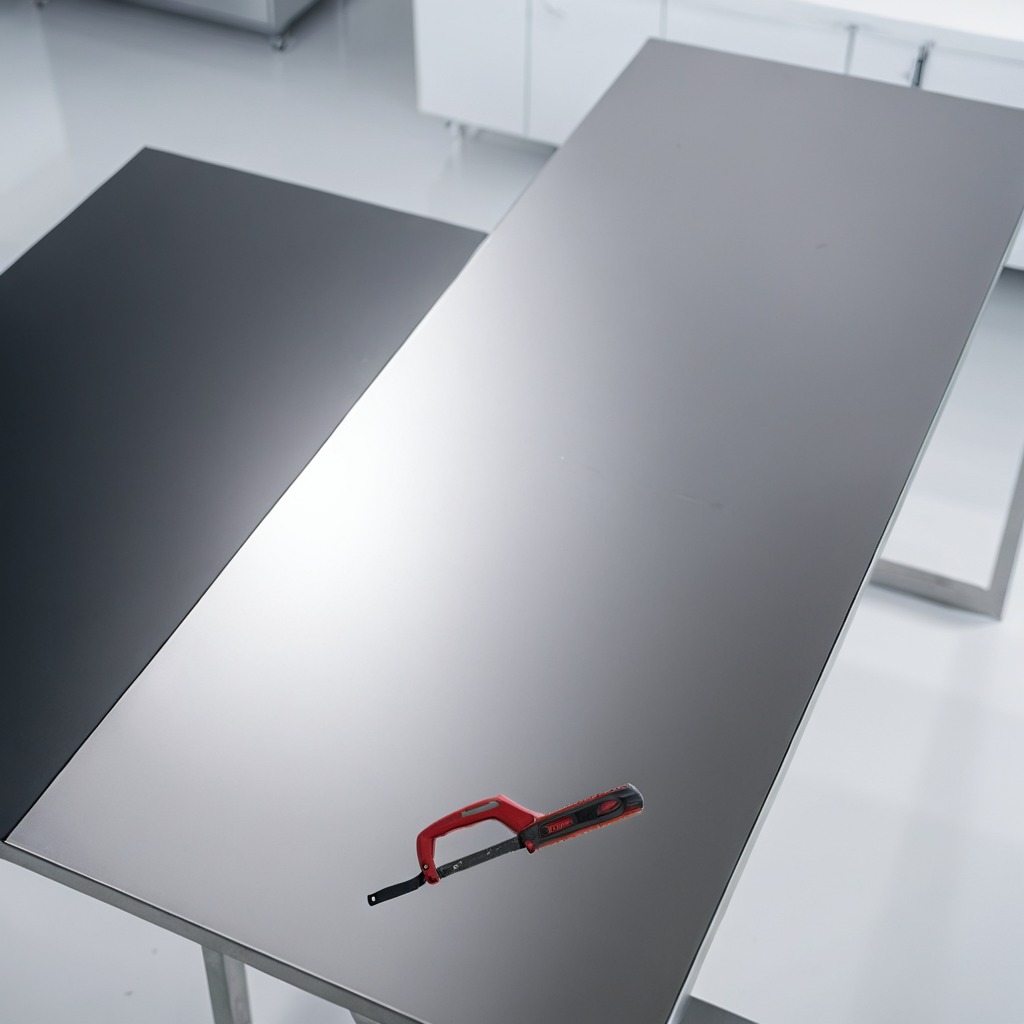
A metal saw is lying on the stainless steel table in a high-end prototyping lab.